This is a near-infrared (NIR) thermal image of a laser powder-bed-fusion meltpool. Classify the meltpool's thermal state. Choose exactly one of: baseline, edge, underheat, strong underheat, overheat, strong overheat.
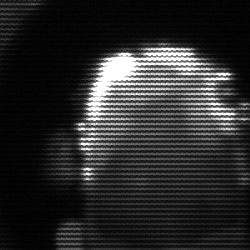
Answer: baseline